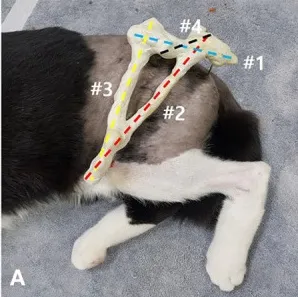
(A,B) Triangular frame composed of connecting bars with epoxy-putty molded pins for trans-articular external skeletal fixation of the hip: the 3.0-mm Steinmann pin (#1, blue dashed line) links the fixation pins placed in the left pelvis (black arrows); the other 3.0-mm Steinmann pin (#2, red dashed line) links to the fixation pins placed in the distal segment of the fractured femur (white arrows); #1 and #2 connecting bars are linked to each other at the intersection; the 2.4-mm Steinmann pin (#3, yellow dashed line) links to the #1 and #2 connecting bars; the other 2.4-mm Steinmann pin (#4, black dashed line) is tied into the intramedullary pin (yellow arrow) and links to the #1 connecting bar. Epoxy-putty covers all the pins composed of connecting bars including column of the pins and those connections.
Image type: radiology (ct)